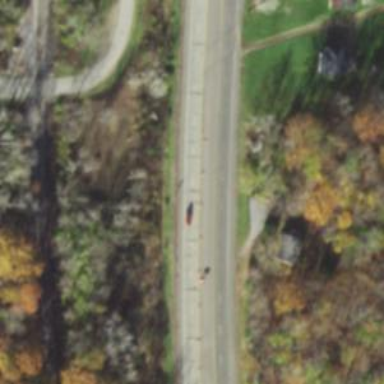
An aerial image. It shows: Asphalt road classified as trunk highway.